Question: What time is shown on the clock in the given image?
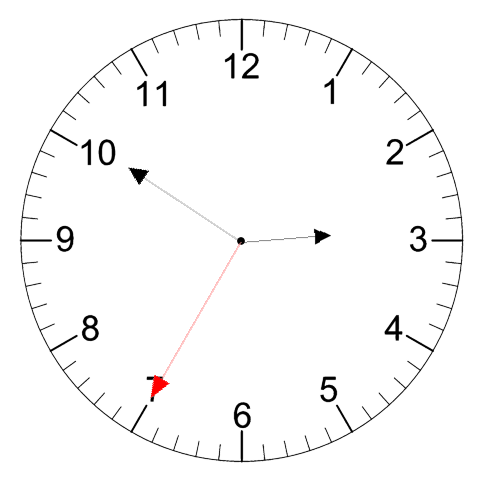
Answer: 02:50:35